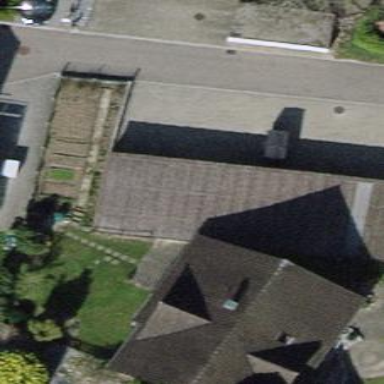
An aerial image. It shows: Group of garages.